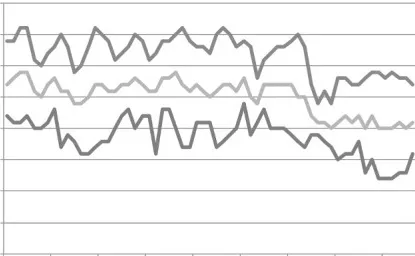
Temperatures recorded by the weather station (5.1 km far from the death scene) for the 34 days before the discovery of the body (Tmax: 30.0. C; Tmin: 12.0. C) in Case 2.
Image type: pathology (fish)